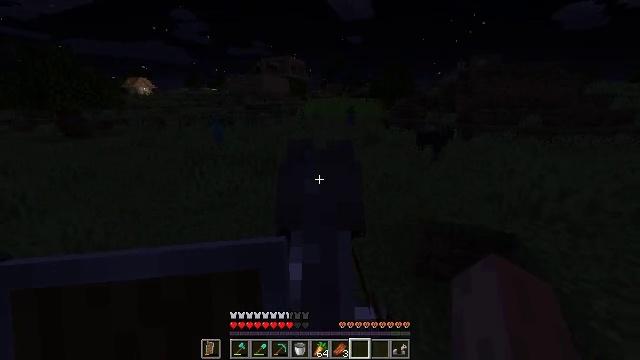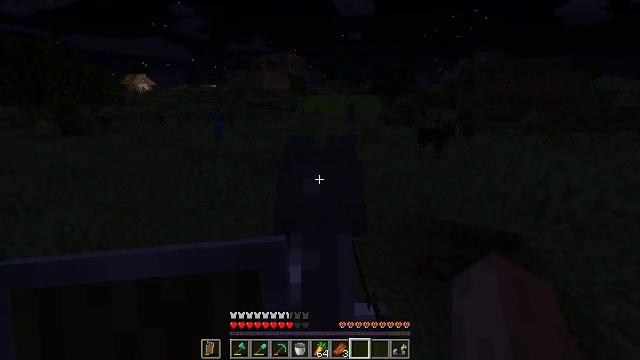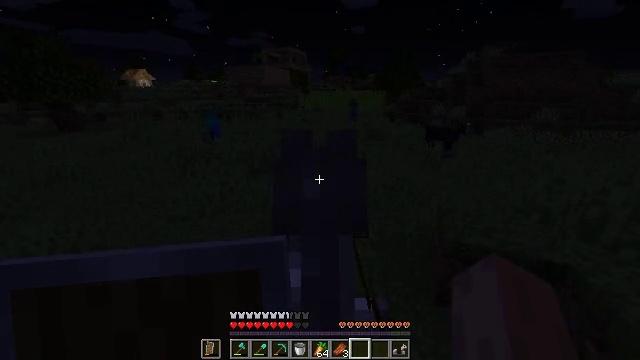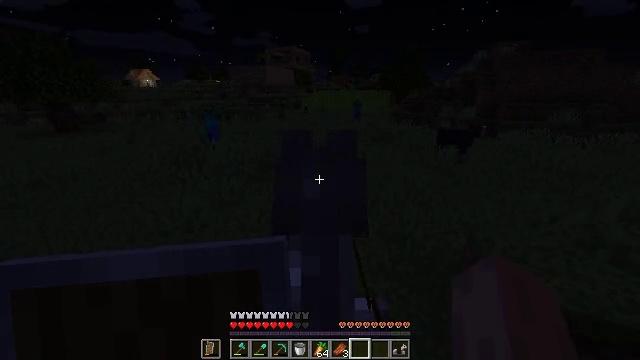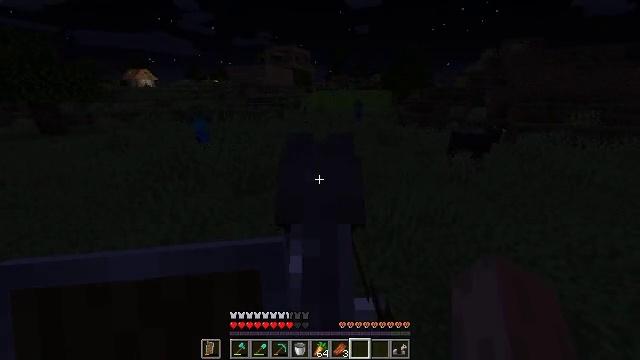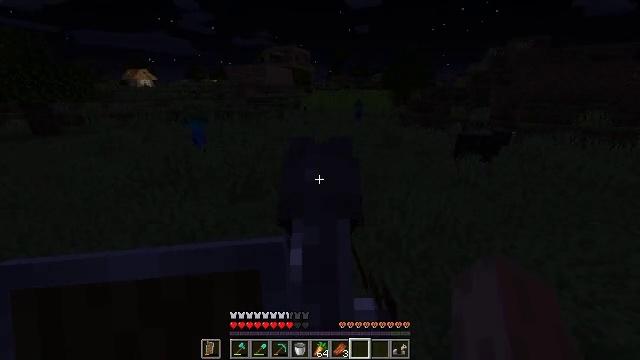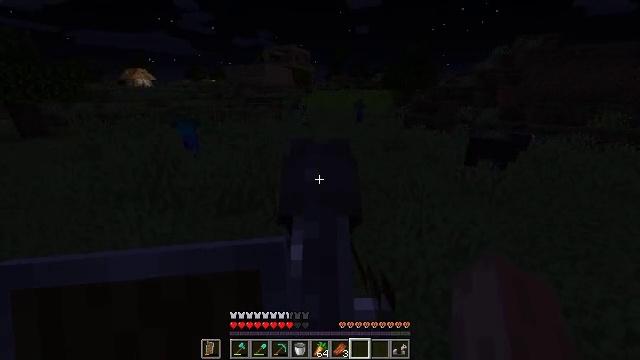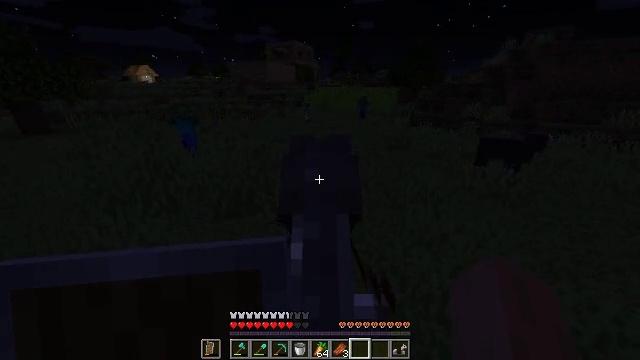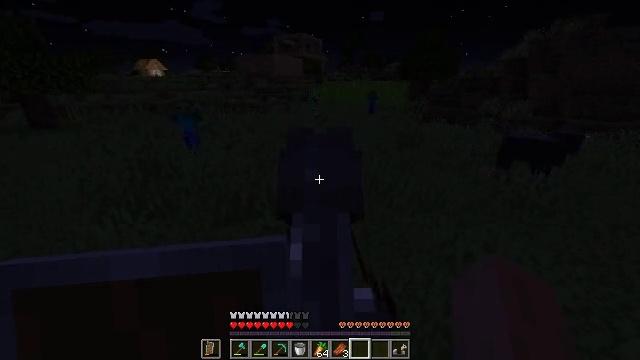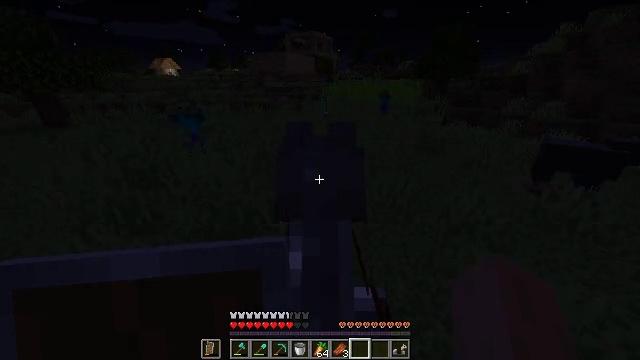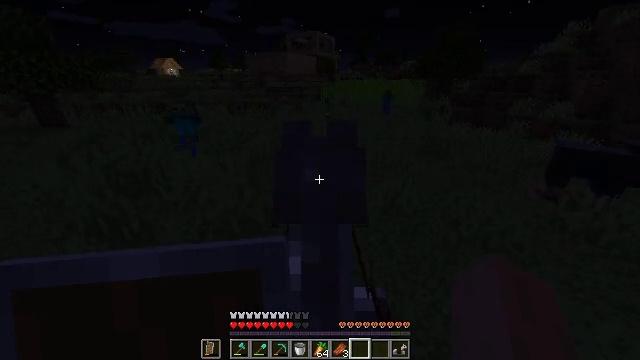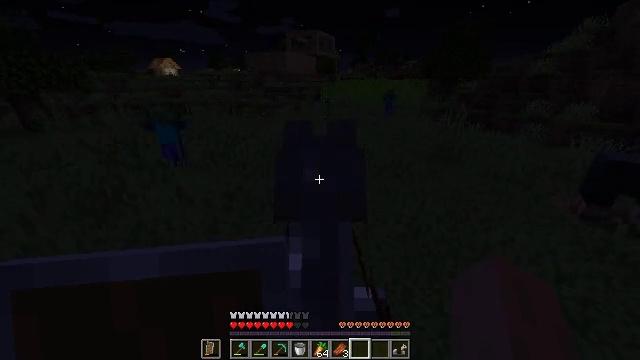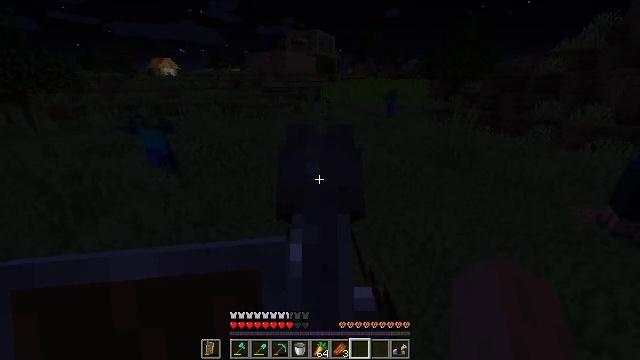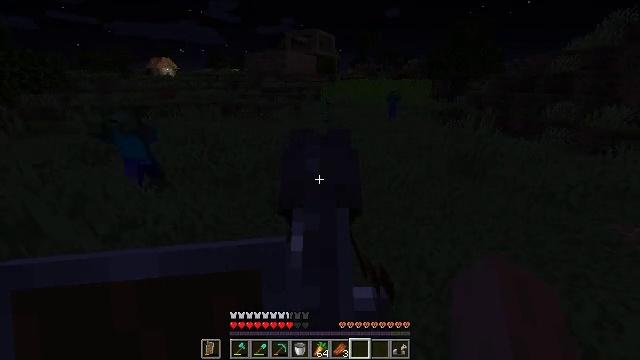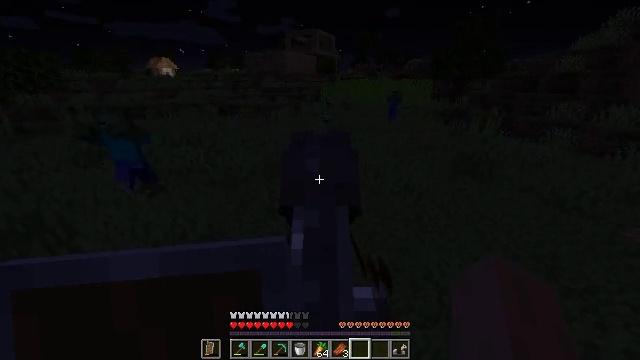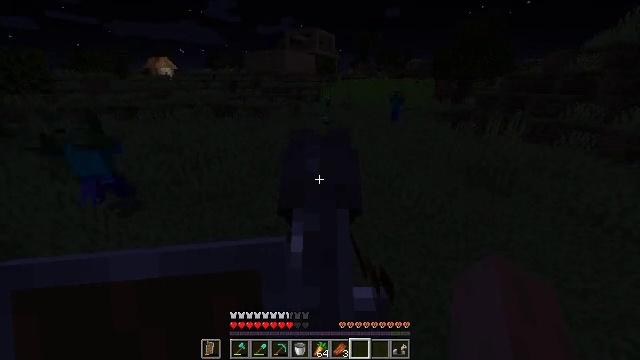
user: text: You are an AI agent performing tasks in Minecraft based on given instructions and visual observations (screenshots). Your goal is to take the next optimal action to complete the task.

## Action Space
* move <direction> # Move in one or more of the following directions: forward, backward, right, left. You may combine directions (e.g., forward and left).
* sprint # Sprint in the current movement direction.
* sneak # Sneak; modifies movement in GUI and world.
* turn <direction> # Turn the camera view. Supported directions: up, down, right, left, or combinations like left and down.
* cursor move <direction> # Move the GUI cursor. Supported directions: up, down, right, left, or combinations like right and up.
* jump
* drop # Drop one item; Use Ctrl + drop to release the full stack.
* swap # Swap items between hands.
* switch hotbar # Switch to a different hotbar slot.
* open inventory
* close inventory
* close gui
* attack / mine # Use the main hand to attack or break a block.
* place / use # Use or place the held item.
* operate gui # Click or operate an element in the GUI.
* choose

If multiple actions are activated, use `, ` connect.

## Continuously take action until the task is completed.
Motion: motion action
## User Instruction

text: Collect spruce planks from an old building.
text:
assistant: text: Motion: move forward, sprint
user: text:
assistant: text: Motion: move forward, sprint, turn down
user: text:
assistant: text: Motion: move forward, sprint
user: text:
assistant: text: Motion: move forward, sprint
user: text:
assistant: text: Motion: move forward, sprint
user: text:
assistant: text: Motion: move forward, sprint
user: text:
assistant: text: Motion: move forward, sprint, turn left
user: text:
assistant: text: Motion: move forward, sprint, turn left and down
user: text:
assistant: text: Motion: move forward, sprint
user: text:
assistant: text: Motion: move forward, sprint
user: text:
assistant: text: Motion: move forward, sprint
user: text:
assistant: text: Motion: move forward, sprint
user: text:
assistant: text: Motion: move forward, sprint
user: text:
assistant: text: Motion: move forward, sprint
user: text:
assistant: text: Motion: move forward, sprint
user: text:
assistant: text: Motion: move forward, sprint
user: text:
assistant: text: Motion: move forward, sprint
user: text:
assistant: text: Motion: move forward, sprint
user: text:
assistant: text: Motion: move forward, sprint
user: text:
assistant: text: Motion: move forward, sprint
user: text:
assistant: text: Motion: move forward, sprint
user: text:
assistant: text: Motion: move forward, sprint, turn left and down
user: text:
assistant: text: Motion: move forward, sprint, turn left and down
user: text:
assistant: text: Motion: move forward, sprint
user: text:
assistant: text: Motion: move forward, sprint
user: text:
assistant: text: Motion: move forward, sprint
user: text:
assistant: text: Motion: move forward, sprint, switch to hotbar 1
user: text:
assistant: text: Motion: move forward, sprint, turn left, switch to hotbar 1
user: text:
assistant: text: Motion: move forward, sprint, turn left, switch to hotbar 1
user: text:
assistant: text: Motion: move forward, sprint, turn left